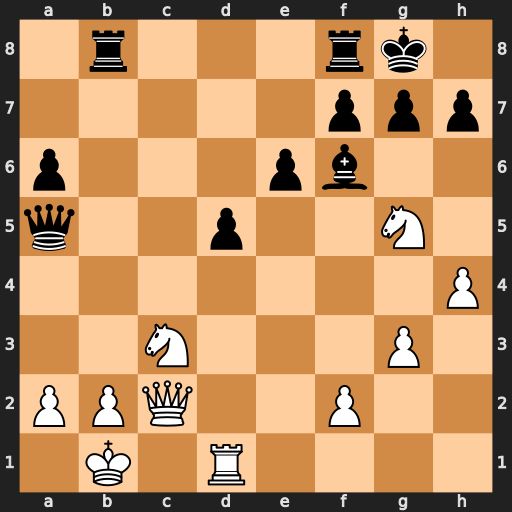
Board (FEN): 1r3rk1/5ppp/p3pb2/q2p2N1/7P/2N3P1/PPQ2P2/1K1R4
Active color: w
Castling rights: -
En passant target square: -
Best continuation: Qxh7#